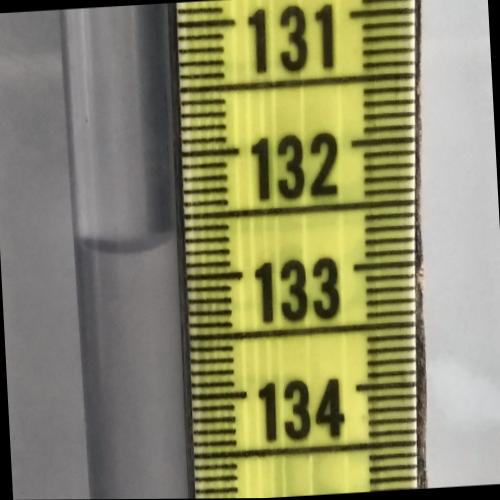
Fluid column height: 132.7 cm